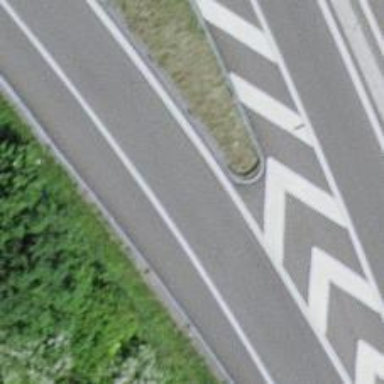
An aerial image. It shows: Asphalt motorway link.